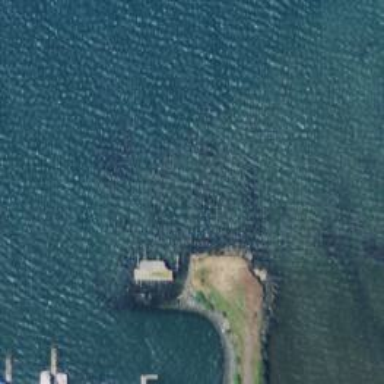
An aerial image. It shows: Pier that has been ruined.